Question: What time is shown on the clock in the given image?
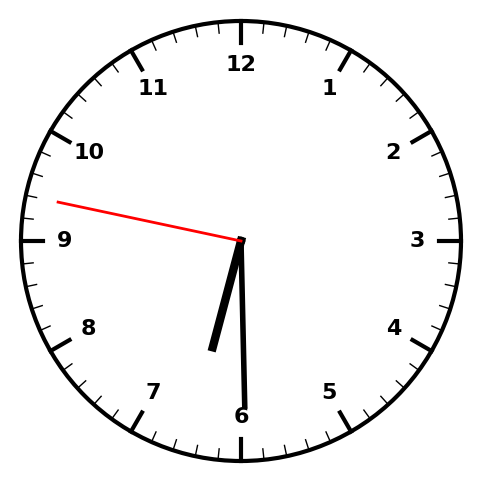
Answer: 06:29:47